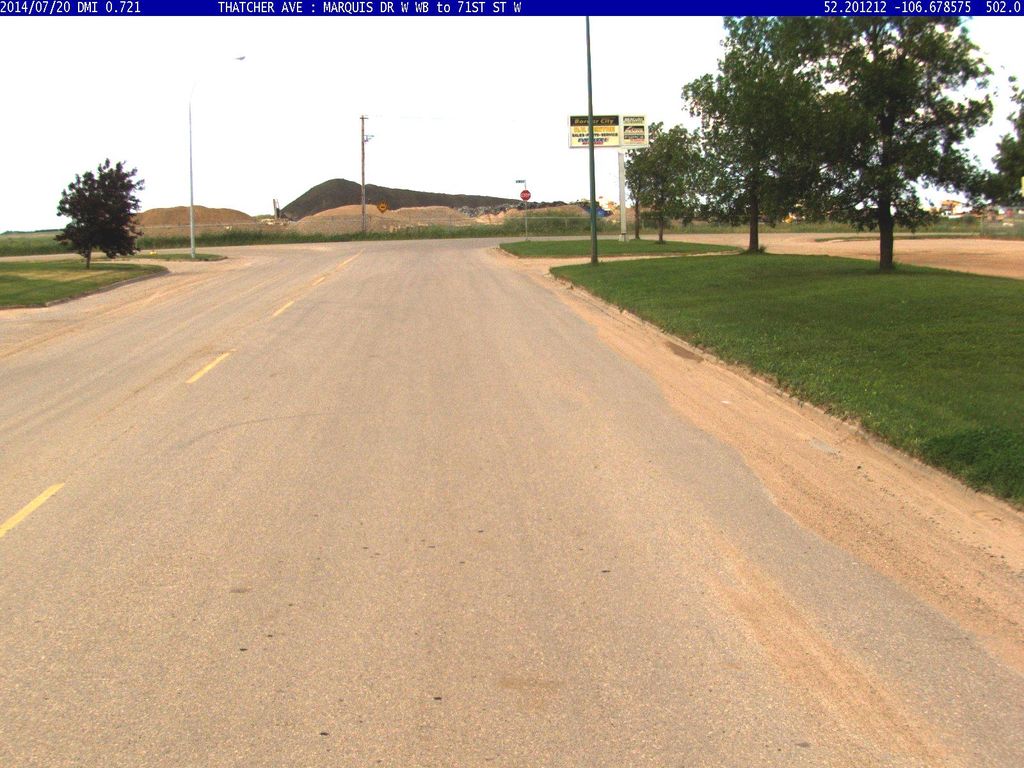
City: saskatoon